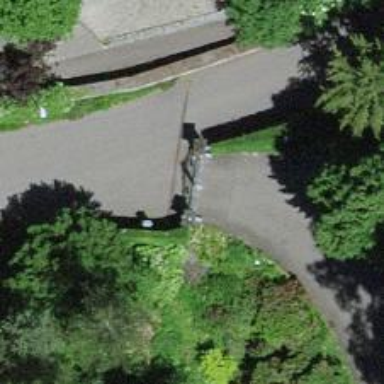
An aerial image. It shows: Gate.